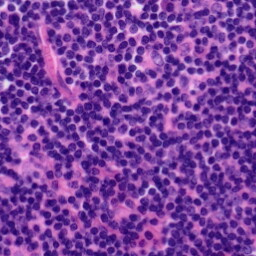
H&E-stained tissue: Tonsil